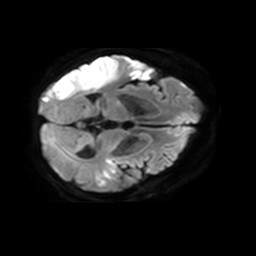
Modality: TRACE
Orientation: axial
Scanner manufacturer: philips
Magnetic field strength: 3 T
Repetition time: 3.087 s
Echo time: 0.076 s